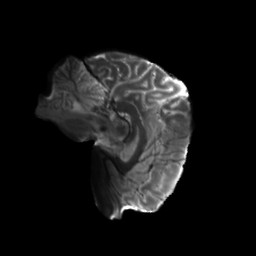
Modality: T2w
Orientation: sagittal
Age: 27
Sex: female
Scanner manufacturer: siemens
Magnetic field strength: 6.98 T
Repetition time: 7.08 s
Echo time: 0.0756 s